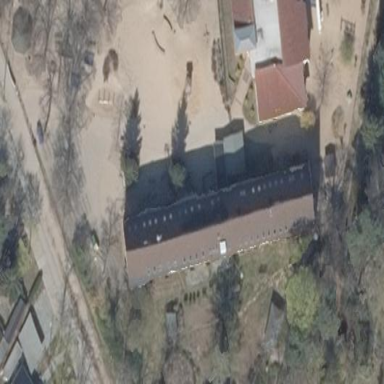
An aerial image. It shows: Gabled building.